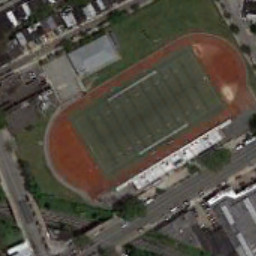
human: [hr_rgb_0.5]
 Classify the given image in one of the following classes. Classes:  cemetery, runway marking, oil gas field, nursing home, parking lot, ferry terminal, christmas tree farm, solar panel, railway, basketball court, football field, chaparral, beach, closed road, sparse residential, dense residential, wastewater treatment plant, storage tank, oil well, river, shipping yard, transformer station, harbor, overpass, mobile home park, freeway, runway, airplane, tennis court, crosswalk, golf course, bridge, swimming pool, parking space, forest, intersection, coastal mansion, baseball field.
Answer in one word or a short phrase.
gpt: football field